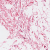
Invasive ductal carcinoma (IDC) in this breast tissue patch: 0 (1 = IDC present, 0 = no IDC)